Question: I am having trouble generating a HTML/CSS layout. The best way to think of it is to take a normal horizontally centered page layout. Only I want one div to extend beyond the centered layout to the right edge of the browser window.
This should work fluently with browser window resizing.

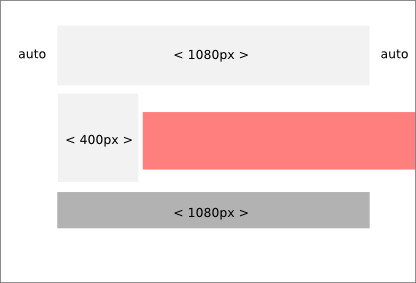
Answer: Here are two CSS-only methods to achieve layouts like this. Both have been briefly tested in IE 7/8/9 and Chrome.
## Example 1
Here's an example where you know the heights of all your elements.
Demo: <URL>
'''
<div id="top">Top</div>
<div id="left">Left</div>
<div id="right">Variable Right</div>
<div id="bottom">Bottom</div>
'''
'''
DIV { position: absolute; height: 100px; }
#top { width: 400px; left: 50%; margin-left: -200px; background-color: #aaa; }
#left{ width: 100px; left: 50%; top: 100px; margin-left: -200px; background-color: #bbb; }
#right{ left: 50%; right: 0; top: 100px; margin-left: -100px; background-color: #aa0000; }
#bottom{ left: 50%; width: 400px; top: 200px; margin-left: -200px; background-color: #aaa; }
'''
## Example 2
Here's an example where you only know the height of the top and bottom.
Demo: <URL>
'''
<div id="top">Top</div>
<div id="left">Left</div>
<div id="right">Variable Right</div>
<div id="bottom">Bottom</div>
'''
'''
DIV { position: absolute; }
#top { width: 400px; left: 50%; margin-left: -200px; background-color: #aaa; height: 100px; }
#left{ width: 100px; left: 50%; top: 100px; bottom: 100px; margin-left: -200px; background-color: #bbb; }
#right{ left: 50%; right: 0; top: 100px; margin-left: -100px; top: 100px; bottom: 100px; background-color: #aa0000; }
#bottom{ left: 50%; width: 400px; bottom: 0; margin-left: -200px; background-color: #aaa; height: 100px; }
'''
---
If you want variable heights on everything (including the ability to have a height greater than 100%) you will probably need to use JavaScript.